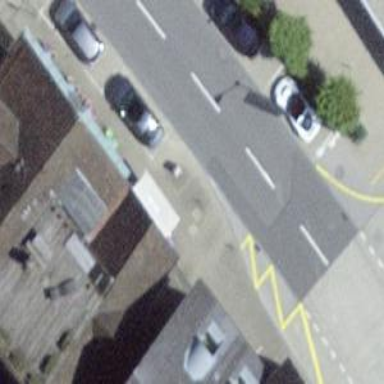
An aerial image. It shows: Kiosk shop.